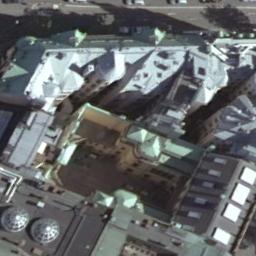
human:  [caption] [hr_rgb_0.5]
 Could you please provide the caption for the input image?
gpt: This is a church with tall buildings around it .

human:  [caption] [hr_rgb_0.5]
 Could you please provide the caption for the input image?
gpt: The church with some towers of different shapes has a yard .

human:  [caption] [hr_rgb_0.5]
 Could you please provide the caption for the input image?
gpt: The church is surrounded by some buildings with a road passed by .

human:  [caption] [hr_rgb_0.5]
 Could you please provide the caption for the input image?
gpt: A cathedral with a gray roof  The main house in the middle of the church has a white round roof  There are many trees and a road around the church  There are many cars on the road .

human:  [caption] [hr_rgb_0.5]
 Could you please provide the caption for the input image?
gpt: There are numerous buildings beside the church .